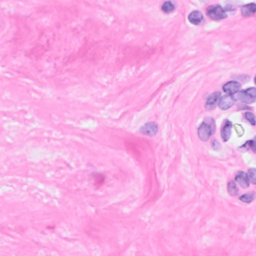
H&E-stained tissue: Breast